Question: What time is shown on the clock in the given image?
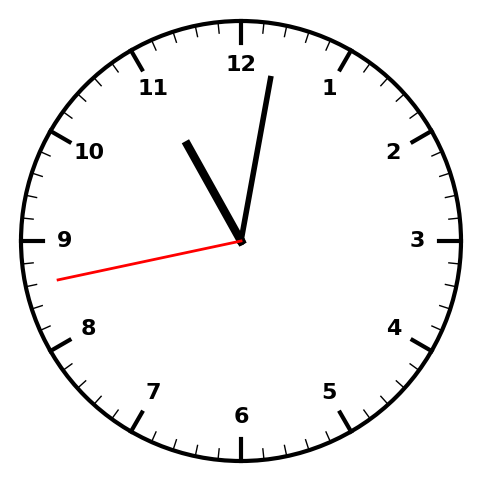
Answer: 11:01:43